Question: I'm using the bootstrap grid system, but can't seem to make the rows full-screen size. Right now i'm getting something like this:
'''
| | col-md4 | | col-md4 | | col-md4 | |
| |
| |
| |
'''
I want it too take all the space of the screen like this, so there is not white space in the left and right side.
'''
| col-md4 | | col-md4 | | col-md4 |
| |
'''
Have read something that it is because it's inside an container, but when i remove that, it is just the same. I'm using the bootstrap.css file and my own site.css file.
'''
<asp:Content ID="BodyContent" ContentPlaceHolderID="MainContent" runat="server">
<div class="container-fluid">
<div class="row">
<div class="col-lg-12">
</div>
</div>
<div class="row">
<div class="col-lg-4">
<img src="images/spise.png" />
<br />
Some text here
</div>
<div class="col-lg-4">
<img src="images/tid.png" />
<br />
Some text here
</div>
<div class="col-lg-4">
<img src="images/tv.png" />
<br />
Some text here
</div>
</div>
<div class="row">
<div class="col-lg-12">
</div>
</div>
</div>
</asp:Content>
'''
'''
.col-lg-4 {
height: 200px;
color: white;
text-align: center;
vertical-align: middle;
background-color: #3498db;
}
'''
Also, i'm trying to make the text and icon the my col-md-4 div class too auto it self in the middle. But this does also not work properly.
Here is a picture of how it looks like:

Here you can see that it is not fullsize compared to my bootstrap carousel.
'''
<%@ Master Language="C#" AutoEventWireup="true" CodeBehind="Site.master.cs" Inherits="Mandersen_Hotels.Site" %>
<!DOCTYPE html>
<html xmlns="http://www.w3.org/1999/xhtml">
<head runat="server">
<title><%: Page.Title %> - My ASP.NET Application</title>
<meta name="viewport" content="width=device-width, initial-scale=1" />
<link href="Content/bootstrap.css" rel="stylesheet" />
<link href="Content/Site.css" rel="stylesheet" />
<script src="scripts/jquery.js"></script>
<script src="scripts/bootstrap.js"></script>
<script src="scripts/bootstrap.min.js"></script>
<asp:ContentPlaceHolder ID="head" runat="server">
</asp:ContentPlaceHolder>
</head>
<body>
<form id="form" runat="server">
<div class="navbar navbar-inverse navbar-fixed-top">
<div class="container">
<div class="navbar-header">
<button type="button" class="navbar-toggle" data-toggle="collapse" data-target=".navbar-collapse">
<span class="sr-only">Toggle navigation</span>
<span class="icon-bar"></span>
<span class="icon-bar"></span>
<span class="icon-bar"></span>
</button>
<a class="navbar-brand" runat="server" href="~/default.aspx">M-Hotels&nbsp;
<div class="IconFront">
<asp:Image class="img1" ID="Image1" runat="server" Height="28px" ImageUrl="Icon.png" Width="30px" ImageAlign="Right" />
</div>
</a>
</div>
<div class="navbar-collapse collapse">
<ul class="nav navbar-nav">
<li><a runat="server" href="~/default.aspx">Home</a></li>
<li><a runat="server" href="~/Booking.aspx">Booking</a></li>
<li><a runat="server" href="~/Contact.aspx">Contact</a></li>
<li><a runat="server" href="~/User.aspx">User</a></li>
</ul>
<asp:LoginView runat="server" ViewStateMode="Disabled">
<AnonymousTemplate>
<ul class="nav navbar-nav navbar-right">
<li><a runat="server" href="~/Registration.aspx">Register</a></li>
<li><a runat="server" href="~/Login.aspx">Log in</a></li>
</ul>
</AnonymousTemplate>
<LoggedInTemplate>
<ul class="nav navbar-nav navbar-right">
<li>
<a runat="server" href="~/User.aspx" title="Manage your account">Hello,!</a>
</li>
<li>
<a runat="server" href="~/default.aspx" title="Log out"></a>
</li>
</ul>
</LoggedInTemplate>
</asp:LoginView>
</div>
</div>
</div>
<div class="container body-content">
<asp:ContentPlaceHolder ID="MainContent" runat="server">
</asp:ContentPlaceHolder>
<hr />
<footer>
<p>&copy; <%: DateTime.Now.Year %> - M-Hotels A/S</p>
</footer>
</div>
</form>
</body>
</html>
'''
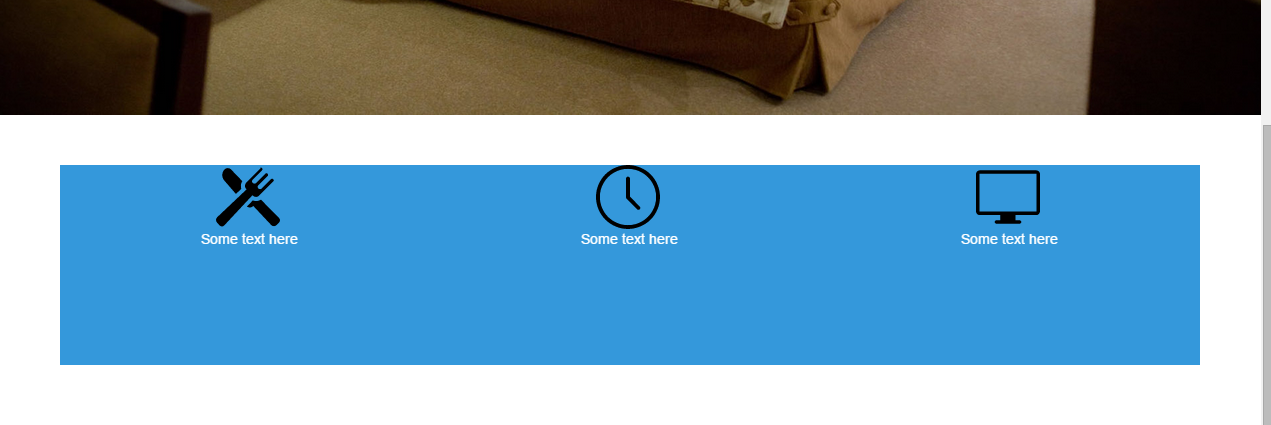
Answer: , Hi there, try using 'text-center'class like this.
I have set up a <URL> to do what you are looking for.
I wrapped the image and text in a div and centered it both ways.
'''
.center {
position: absolute;
top: 0;
bottom: 0;
left: 0;
right: 0;
margin: auto;
}
'''